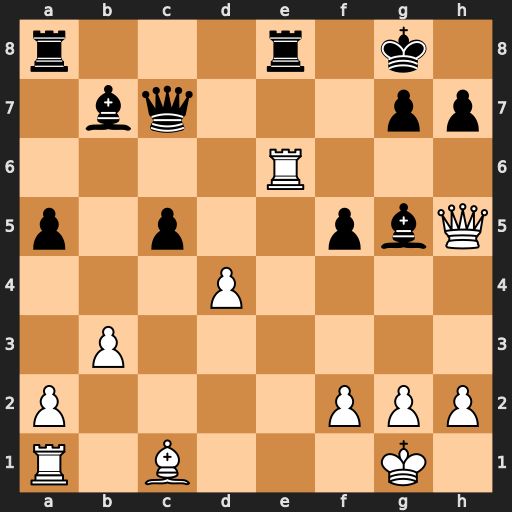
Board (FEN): r3r1k1/1bq3pp/4R3/p1p2pbQ/3P4/1P6/P4PPP/R1B3K1
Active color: w
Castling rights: -
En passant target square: -
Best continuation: Rxe8+ Rxe8 Qxe8#